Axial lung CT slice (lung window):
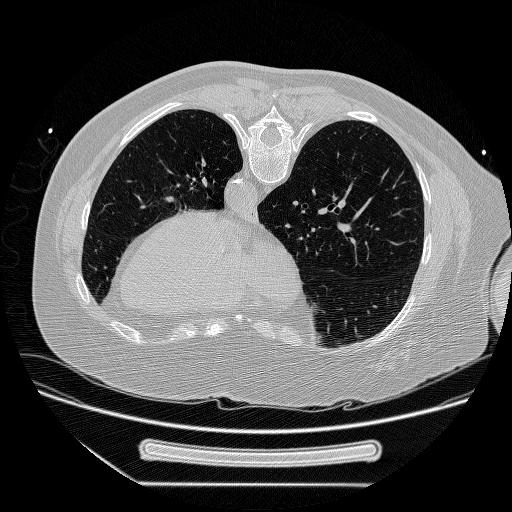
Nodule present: no